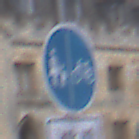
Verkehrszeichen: GetrennterRadUndGehwegRadwegRechts
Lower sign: BesondereFahrzeugeUndTransportgueter8
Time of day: Midday
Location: Outdoor (Urban)
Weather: Overcast
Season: NotSpecified
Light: Natural